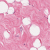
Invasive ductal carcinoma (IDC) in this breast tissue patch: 0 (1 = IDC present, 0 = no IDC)